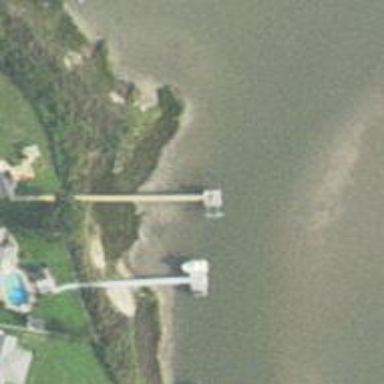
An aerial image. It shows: Man-made pier.